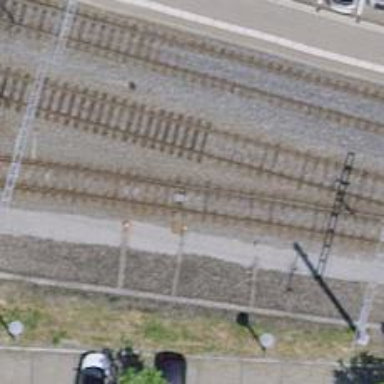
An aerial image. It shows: Railway switch.